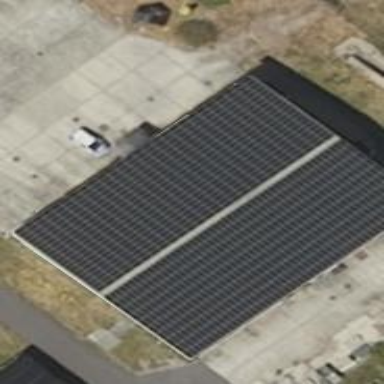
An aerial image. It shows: Solar power generator using photovoltaic panels.